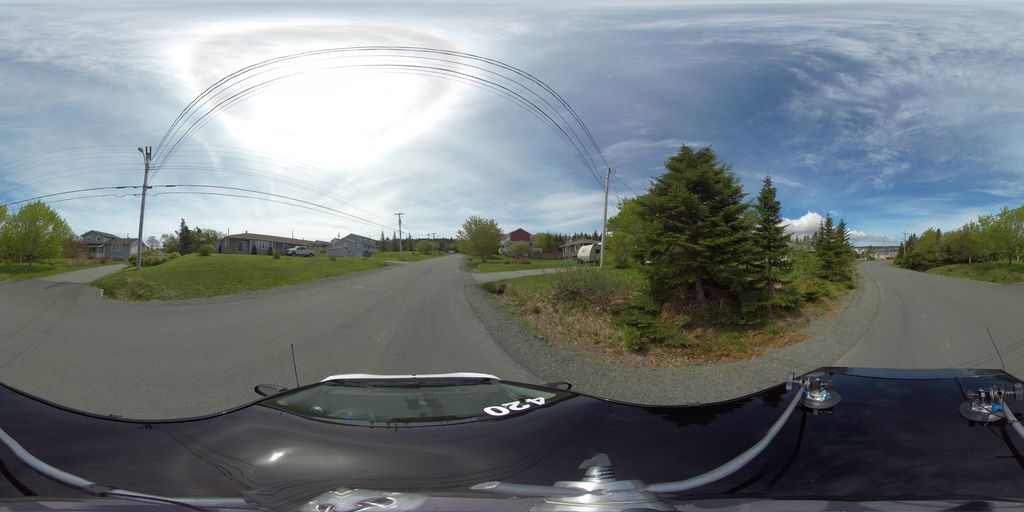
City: st_johns